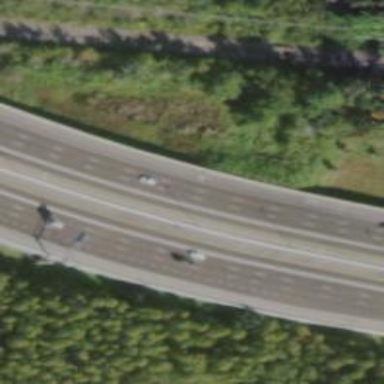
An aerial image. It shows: Asphalt motorway.